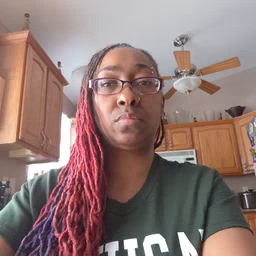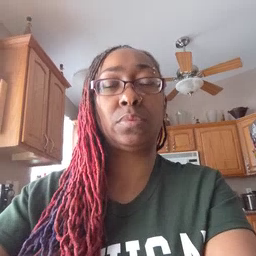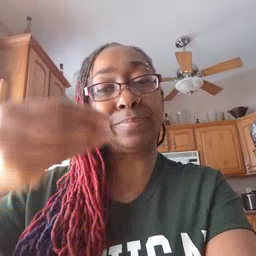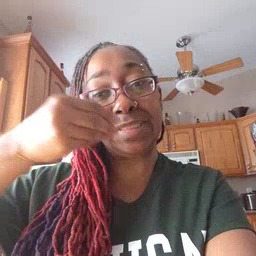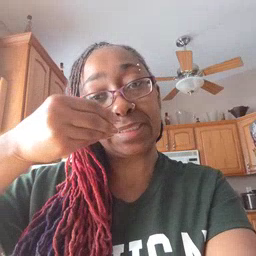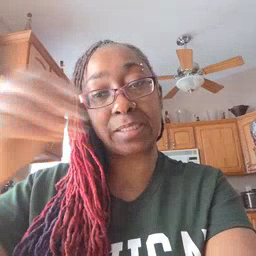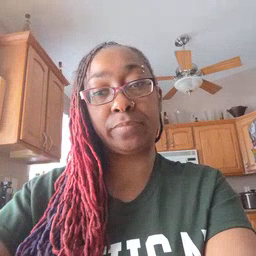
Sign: pizza